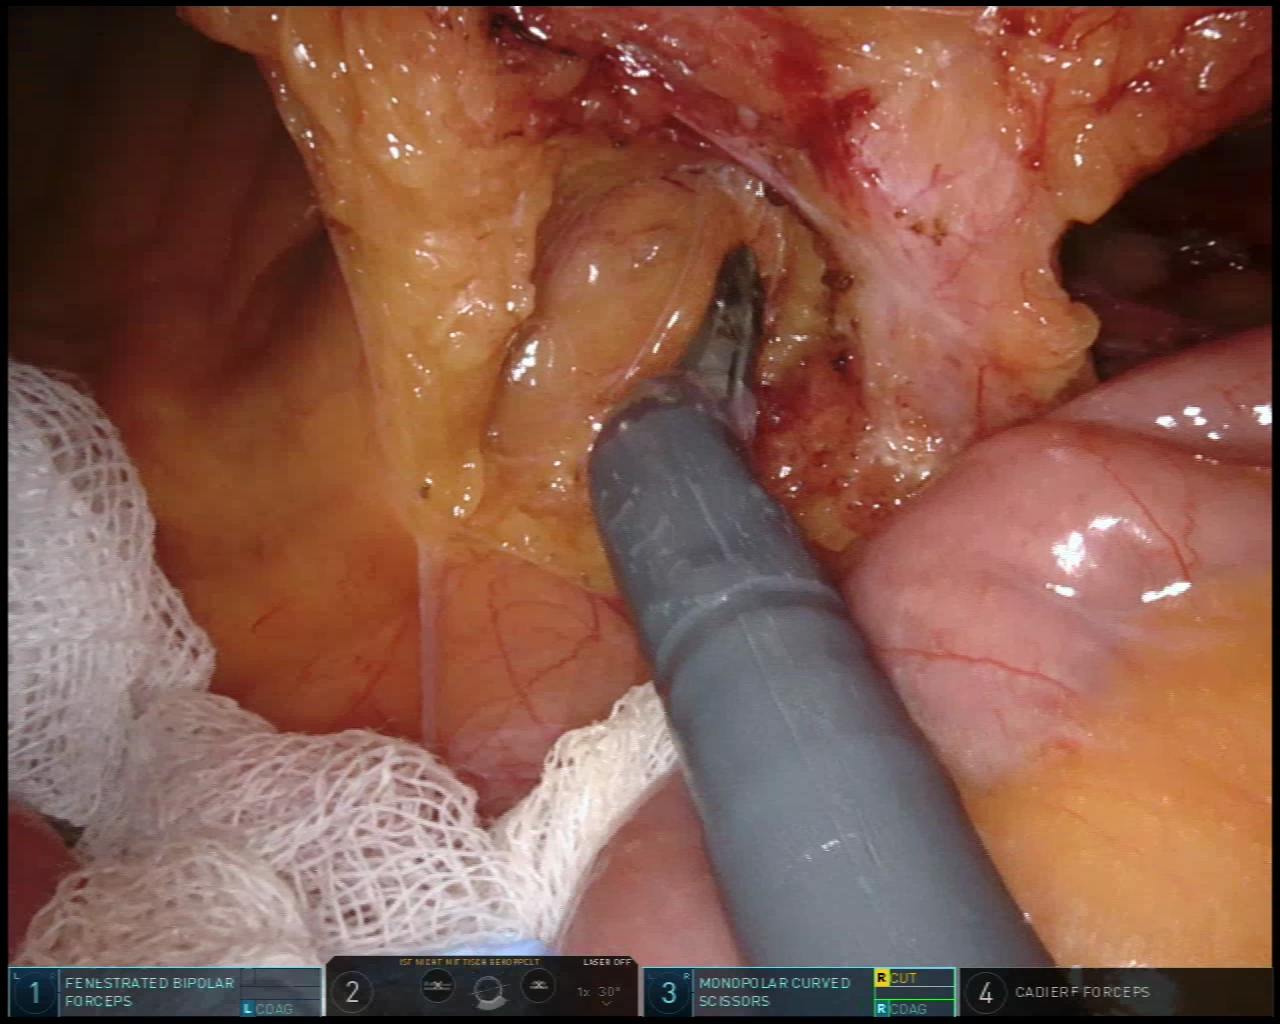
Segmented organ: inferior_mesenteric_artery
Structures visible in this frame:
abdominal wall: no
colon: no
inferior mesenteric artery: yes
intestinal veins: no
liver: no
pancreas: no
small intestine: yes
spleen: no
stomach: no
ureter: no
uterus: no
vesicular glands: no